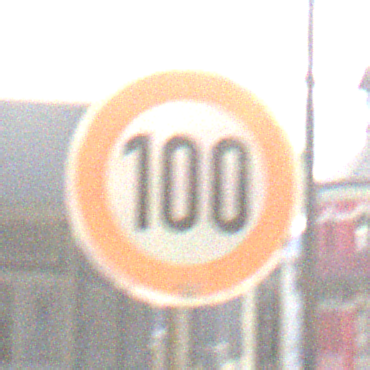
Verkehrszeichen: Geschwindigkeit100
Umgebung: Outdoor, Urban
Tageszeit: MorningAfternoon
Wetter: PartlyCloudy
Licht: Natural
Jahreszeit: NotSpecified
Kontrast: HighContrast